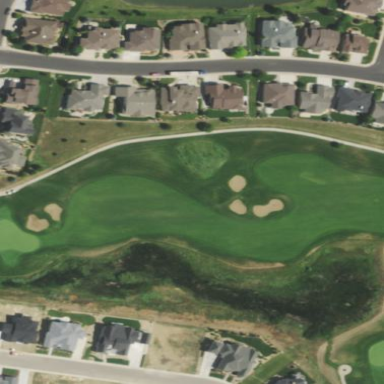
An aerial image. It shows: Grassy area designated as golf fairway.